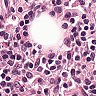
Metastatic tissue present: yes